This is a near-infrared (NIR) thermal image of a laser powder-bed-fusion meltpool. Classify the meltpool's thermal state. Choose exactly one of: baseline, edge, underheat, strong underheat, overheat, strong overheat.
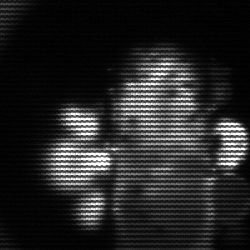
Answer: strong underheat